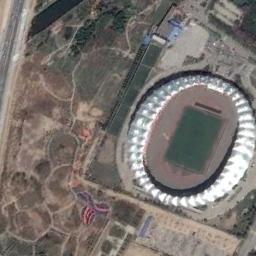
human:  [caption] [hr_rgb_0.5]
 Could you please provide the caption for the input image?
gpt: The circular stadium is built on bare land .

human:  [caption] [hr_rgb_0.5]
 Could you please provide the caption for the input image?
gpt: The roof of this stadium is pure white .

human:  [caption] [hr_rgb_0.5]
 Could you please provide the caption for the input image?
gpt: The stadium is on the bare land next to some trees and grass .

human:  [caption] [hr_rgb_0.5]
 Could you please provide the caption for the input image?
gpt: There are many cars on the road near the stadium .

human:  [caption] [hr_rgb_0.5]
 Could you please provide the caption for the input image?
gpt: There are some bare land beside the stadium .